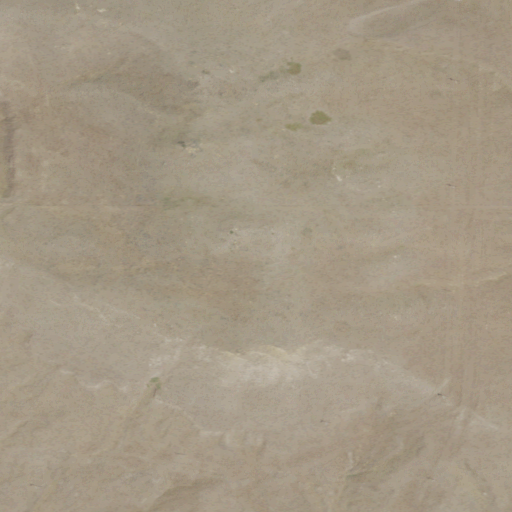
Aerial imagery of mountain in Montana named Antelope Butte containing shrub and grassland